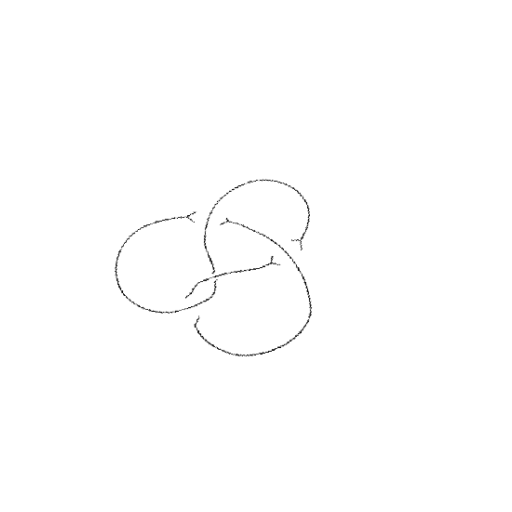
Crossing number: 4